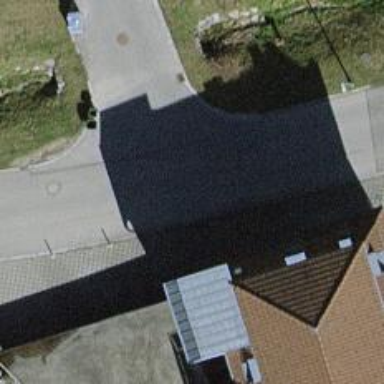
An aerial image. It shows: Smooth asphalt road in residential area.